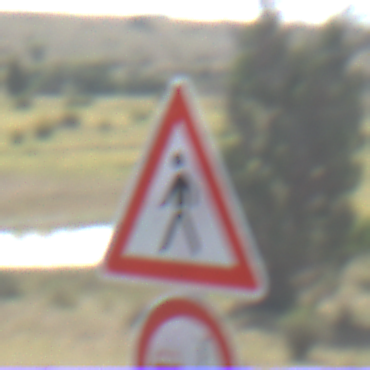
Verkehrszeichen: FussgaengerRechts
Zusatzzeichen unten: VerbotUeberholenEinspurigeFahrzeuge
Umgebung: Outdoor, Nature
Tageszeit: Midday
Wetter: PartlyCloudy
Licht: Natural
Jahreszeit: NotSpecified
Kontrast: HighContrast